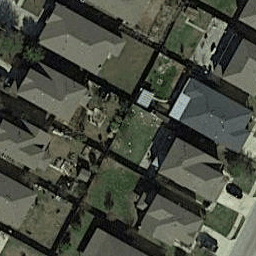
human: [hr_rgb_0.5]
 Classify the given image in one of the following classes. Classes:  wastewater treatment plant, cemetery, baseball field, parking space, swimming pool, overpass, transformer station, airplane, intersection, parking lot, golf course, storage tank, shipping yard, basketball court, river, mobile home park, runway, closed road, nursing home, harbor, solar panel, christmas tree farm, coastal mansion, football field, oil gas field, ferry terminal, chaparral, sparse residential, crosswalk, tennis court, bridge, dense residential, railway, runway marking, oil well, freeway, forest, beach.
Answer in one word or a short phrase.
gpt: dense residential